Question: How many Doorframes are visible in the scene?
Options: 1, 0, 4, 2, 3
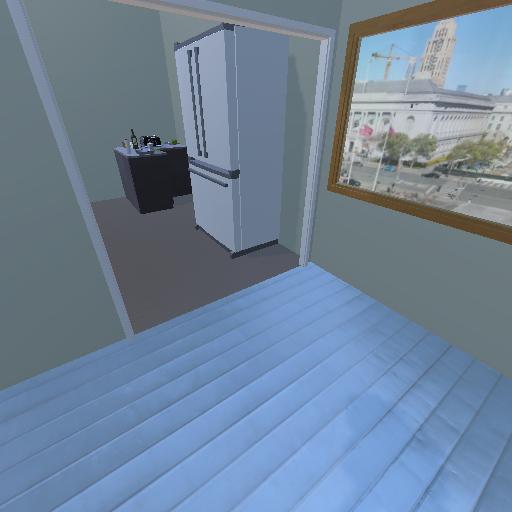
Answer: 1